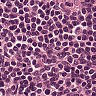
Metastatic tissue present: no